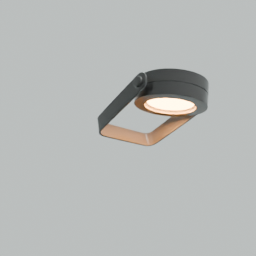
Label: lighting